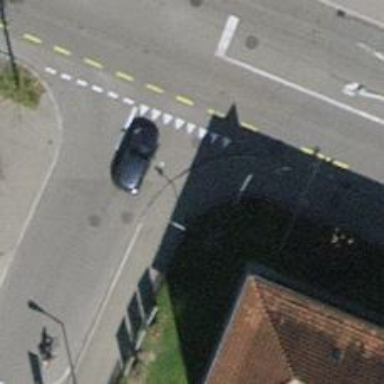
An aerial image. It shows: Kerb serving as barrier.